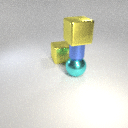
large cyan metal sphere to the right of large yellow metal cube